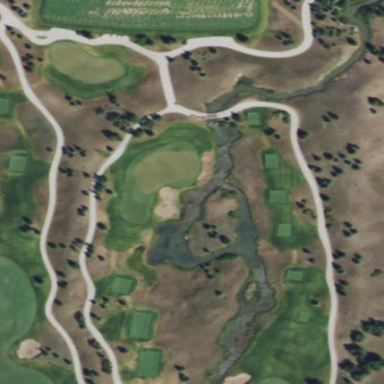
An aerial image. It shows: Water hazard in golf course. The hazard is natural water feature.